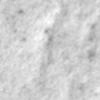
Label: no_change